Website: bh-photo
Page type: address-validator
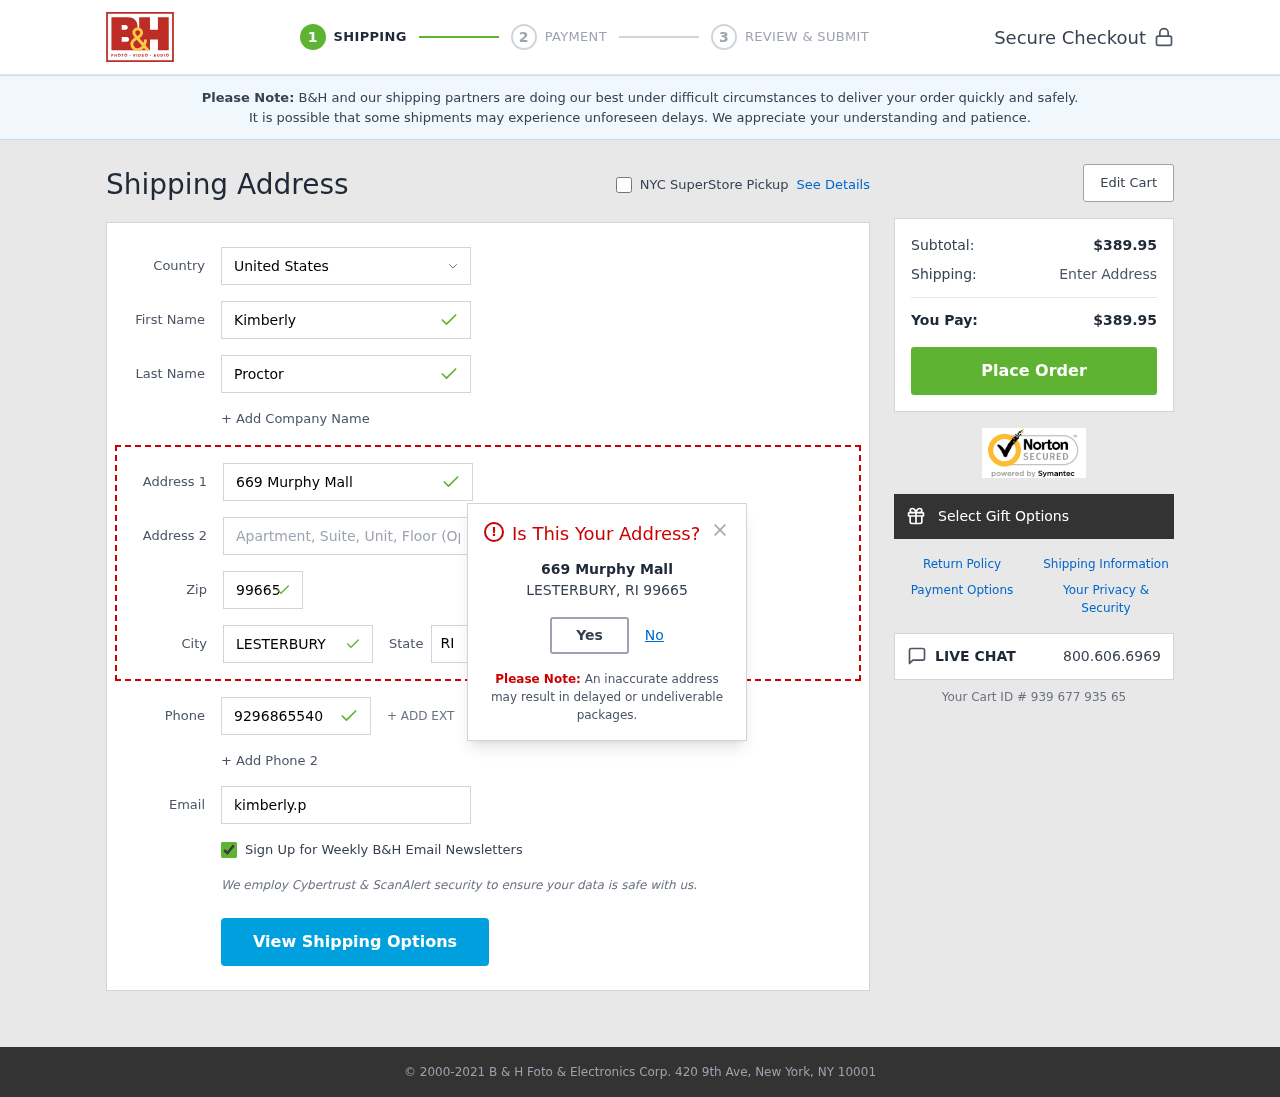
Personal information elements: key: PII_CITY
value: Lesterbury
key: PII_COUNTRY
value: United States
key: PII_EMAIL
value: kimberly.proctor@yahoo.com
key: PII_FIRSTNAME
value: Kimberly
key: PII_LASTNAME
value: Proctor
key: PII_PHONE
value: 9296865540
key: PII_POSTCODE
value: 99665
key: PII_STATE_ABBR
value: RI
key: PII_STREET
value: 669 Murphy Mall
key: PII_CITY_MODAL
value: LESTERBURY
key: PII_POSTCODE_FULL
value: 99665
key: PII_POSTCODE_NUMERIC
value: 99665
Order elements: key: ORDER_SUBTOTAL
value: $389.95
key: ORDER_TOTAL
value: $389.95
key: ORDER_ID
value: Your Cart ID # 939 677 935 65